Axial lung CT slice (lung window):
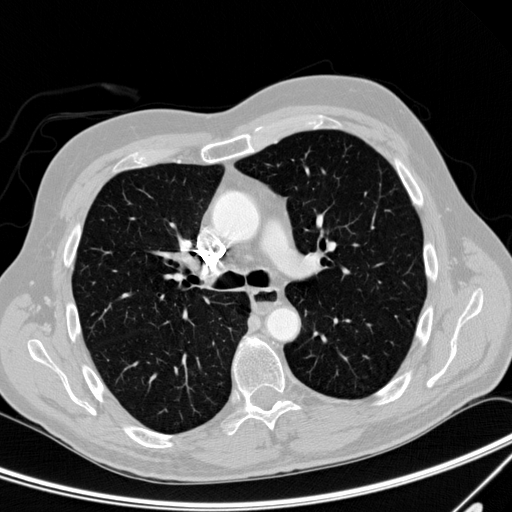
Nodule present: no